Question: I have created a grid and customized a column to contain a jquery UI menu like in the <URL>
Everything works fine except for the fact that the menu window appear inside the cell causing a bad visual effect, that is, the cell height increase to make room for the menu window.
Have a look at the following screenshot for a visual explanation (nevermind about the menu item in disabled state).

Is there any way way to make the menu window appear on top of the table element in term of z-index?
Thanks very much for your valuable help, community :)
The code to create the splitbutton menu is the following. First the column model markup
'''
{ name: 'act', index: 'act', width: 80, sortable: false, search: false, align: 'center',
formatter: function (cellvalue, options, rowObject) {
var markup = "<div>" +
"<div class='actionsButtonset'>" +
"<button class='dshbd_ConfirmMonth' rel='" + rowObject.UmltID + "' rev='" + rowObject.IsConfirmAvailable + "' plock='" + rowObject.IsPeriodLocked + "' alt='Confirm'>Confirm</button>" +
"<button class='btnSelectMenu' rev='" + rowObject.IsUmltLocked + "' " + ">Select</button>" +
"</div>" +
"<ul class='actionMenu'>" +
"<li><a class='dshbd_UnlockMonth' href='#' rel='" + rowObject.UmltID + "' alt='Unlock'>Unlock</a></li>" +
"</ul>" +
"</div>";
return markup;
}
}
'''
Then, inside the gridComplete event I have the following code (please note that some code is needed to enable/disable menu items
'''
var confirmMonthBtn = $('.dshbd_ConfirmMonth');
$.each(confirmMonthBtn, function (key, value) {
var button = $(this);
var umltID = button.attr('rel');
button.button().click(function (event) {
event.preventDefault();
});
var isPeriodLocked = (button.attr('plock') === 'true');
if (!isPeriodLocked) {
var isConfirmAvailable = ($(this).attr('rev') === 'true');
if (!isConfirmAvailable) {
button.button({ disabled: true });
}
} else {
button.button({ disabled: true });
}
});
var currentPeriod = GetCurrentPeriod();
var period = GetCurrentViewPeriod();
var isCurrent = false;
if (currentPeriod != null && period != null) {
isCurrent = period.PeriodID == currentPeriod.PeriodID;
}
var selectBtns = $('.btnSelectMenu');
$.each(selectBtns, function (key, value) {
var button = $(this);
button.button({ text: false, icons: { primary: 'ui-icon-triangle-1-s'} });
button.click(function (event) {
var menu = $(this).parent().next().show();
menu.position({
my: 'left top',
at: 'left bottom',
of: this
});
$(document).on('click', function () {
menu.hide();
});
return false;
});
$('div.actionsButtonset').buttonset();
var menuElement = button.parent().next();
menuElement.hide();
menuElement.menu({
select: function (event, ui) {
var umltID = ui.item.children().attr('rel');
event.preventDefault();
}
});
if (!isCurrent) {
var isPeriodLocked = ($(this).attr('plock') === 'true');
if (isPeriodLocked) {
menuElement.menu({ disabled: false });
} else {
var isUmltLocked = ($(this).attr('rev') === 'true');
menuElement.menu({ disabled: !isUmltLocked });
}
} else {
//The current period is always unlocked
menuElement.menu({ disabled: true });
}
});
'''
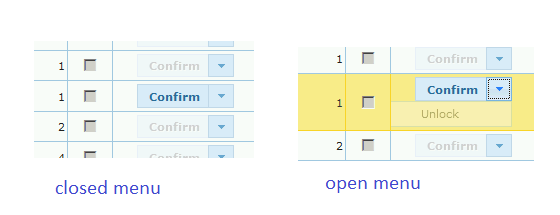
Answer: I prepared <URL> for you which demonstrates how Split Button can be used inside of jqGrid. It displays

More detailed explanation of the demo I'll post later. Probably you will understand all yourself after examining of the code.